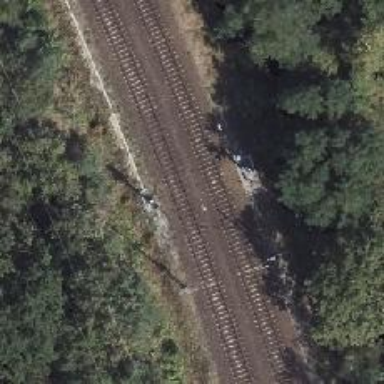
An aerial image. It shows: Railway signal.